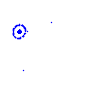
Particle: kaon